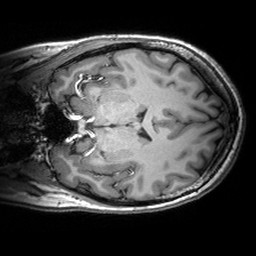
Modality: T1w
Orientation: coronal
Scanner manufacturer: siemens
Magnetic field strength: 3 T
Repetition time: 2.53 s
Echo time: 0.00299 s